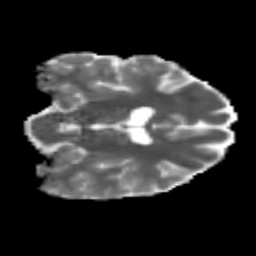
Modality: MD
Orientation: coronal
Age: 21
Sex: male
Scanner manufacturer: siemens
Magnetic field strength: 3 T
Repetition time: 3.5 s
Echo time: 0.125 s